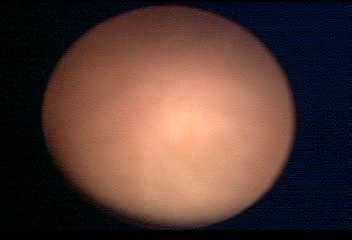
Modality: WLC
Class: Normal mucosa
Bladder cancer association: No